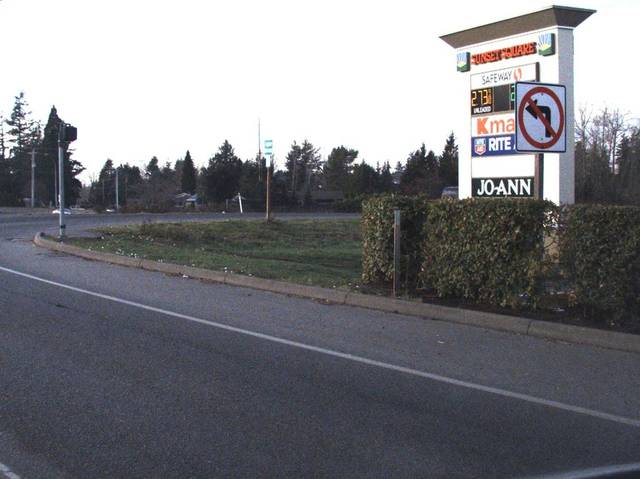
Region: United States
Coordinates: 48.771, -122.462